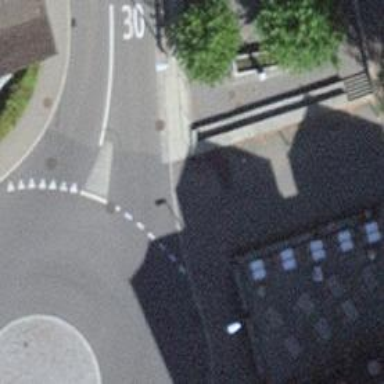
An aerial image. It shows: Residential road with cobblestone surface. The tracktype is grade1.